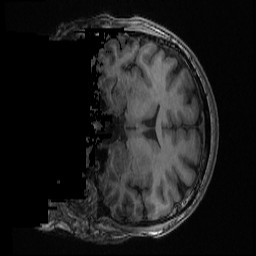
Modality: T1w
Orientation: coronal
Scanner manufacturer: ge
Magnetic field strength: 3 T
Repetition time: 0.008164 s
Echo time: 0.003184 s